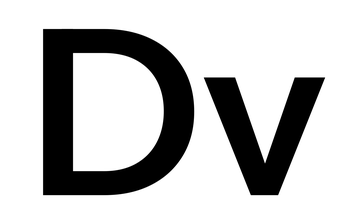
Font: InstrumentSans_SemiBold